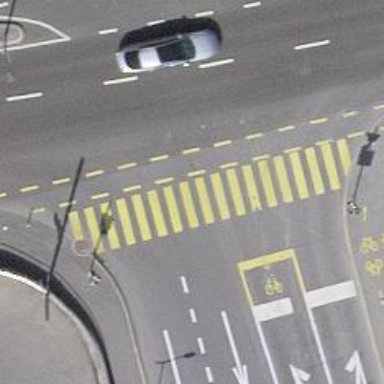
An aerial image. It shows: Marked crossing on footway.